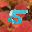
Label: 5